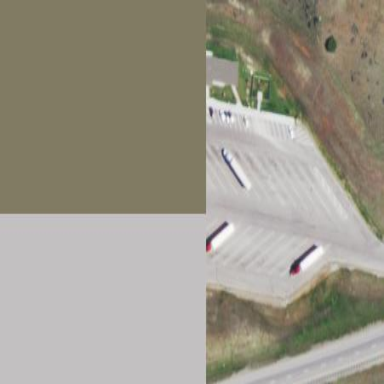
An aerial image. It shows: Rest area along the road.